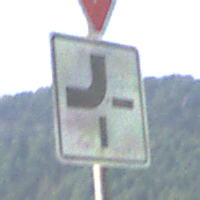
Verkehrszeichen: VerlaufVorfahrtsstrasse2
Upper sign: VorfahrtGewaehren
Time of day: SunriseSunset
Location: Outdoor (Nature)
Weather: PartlyCloudy
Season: NotSpecified
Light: Natural